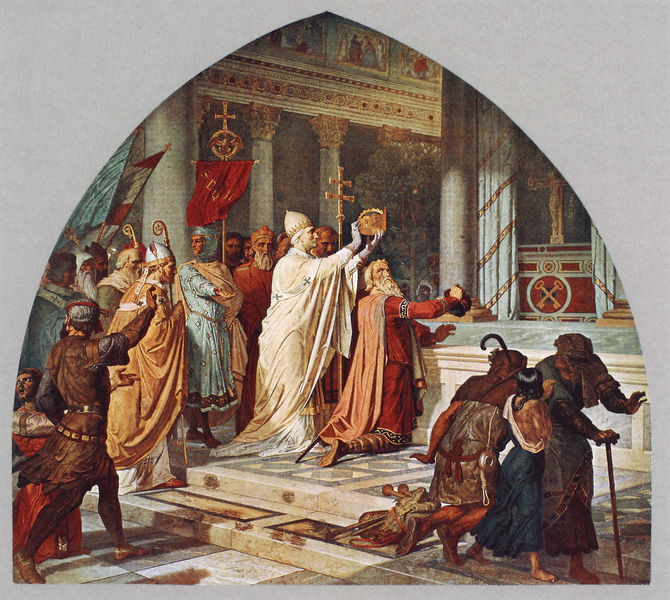
Titel: Die Krönung Karls des Großen (Südliche Wand, rechtes Joch; nach Alfred Rethel)
Künstler: Josef Kehren
Standort: Aachen, Rathaus, Krönungssaal (EU - D)
Schlagwörter: blau, mann, weiß, gelb, menschen, mädchen, braun, frau, marmor, männer, raum, symbol, säulen, rot, feier, architektur, arm, diener, kirche, gold, krone, kinder, rund, relief, fahnen, gehstock, stab, fahne, flagge, banner, treppe, kaiser, könig, papst, stufe, stufen, halle, flucht, foto, kreuz, knien, volk, herrscher, zeremonie, pracht, sieg, altar, rom, fries, wappen, spitzbogen, jesus, vorsicht, kniend, krönung, reichtum, vatikan, bettler, bischöfe, geistliche, huldigung, tiara, tempel, temple, fresko, schlüssel, karl, dudelsack, korinthisch, vertreibung, fires, karl der große, krücke, bischofsstab, huldigen, verweigern, abhalten, krönigung, geellschaft, kröhnung, pfeiöler, kröigung